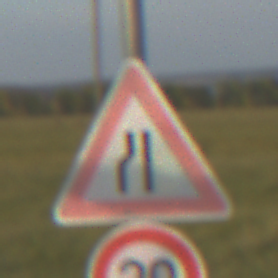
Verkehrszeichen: EinseitigVerengteFahrbahnLinks
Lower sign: Geschwindigkeit20
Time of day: SunriseSunset
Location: Outdoor (Nature)
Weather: PartlyCloudy
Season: NotSpecified
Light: Natural